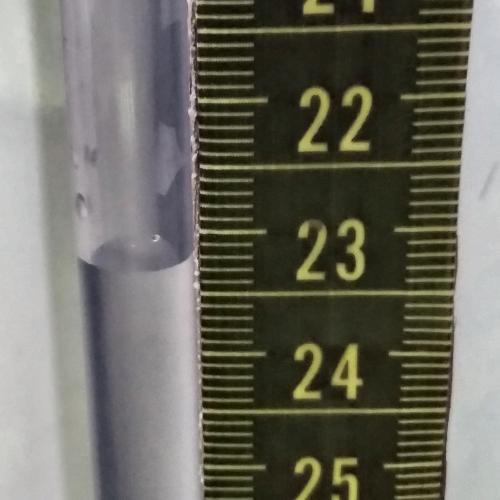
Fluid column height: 23.2 cm